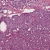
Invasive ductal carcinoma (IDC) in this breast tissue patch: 1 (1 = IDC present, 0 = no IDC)